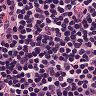
Metastatic tissue present: no